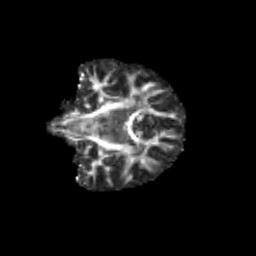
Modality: FA
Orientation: coronal
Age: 13
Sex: female
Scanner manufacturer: siemens
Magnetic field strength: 3 T
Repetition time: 3.8 s
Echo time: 0.07 s